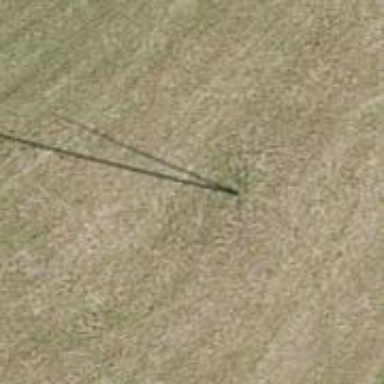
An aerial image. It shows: Utility pole in the area.